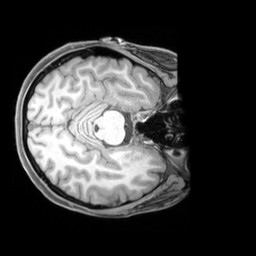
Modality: T1w
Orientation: axial
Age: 25
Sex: female
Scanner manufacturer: siemens
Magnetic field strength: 3 T
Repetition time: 1.97 s
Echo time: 0.00206 s